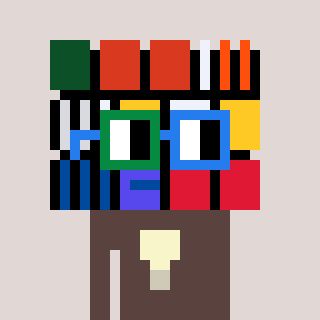
a pixel art character with square green and blue glasses, a abstract-shaped head and a darkbrown-colored body on a warm background